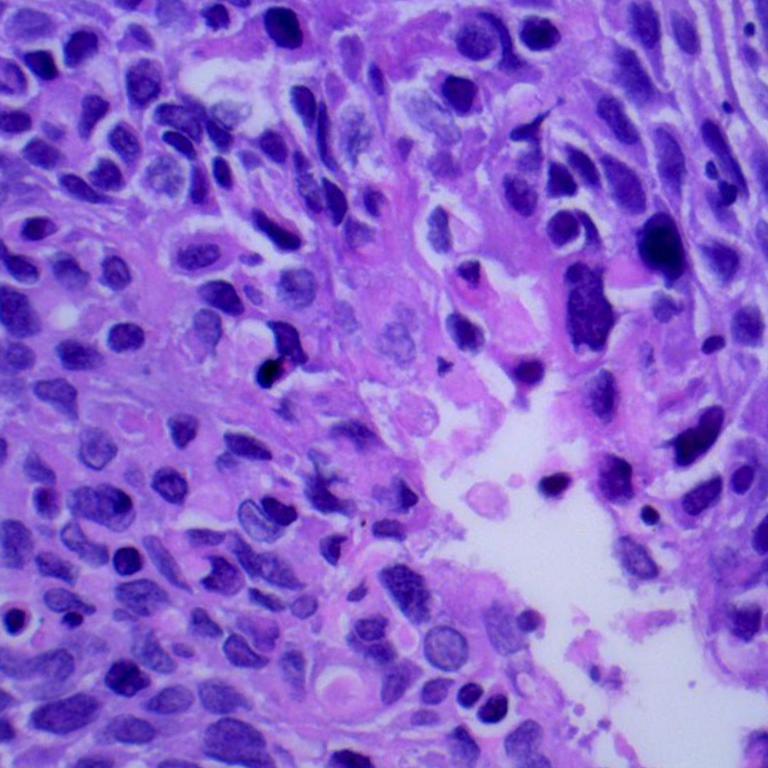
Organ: lung
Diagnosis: squamous carcinomas